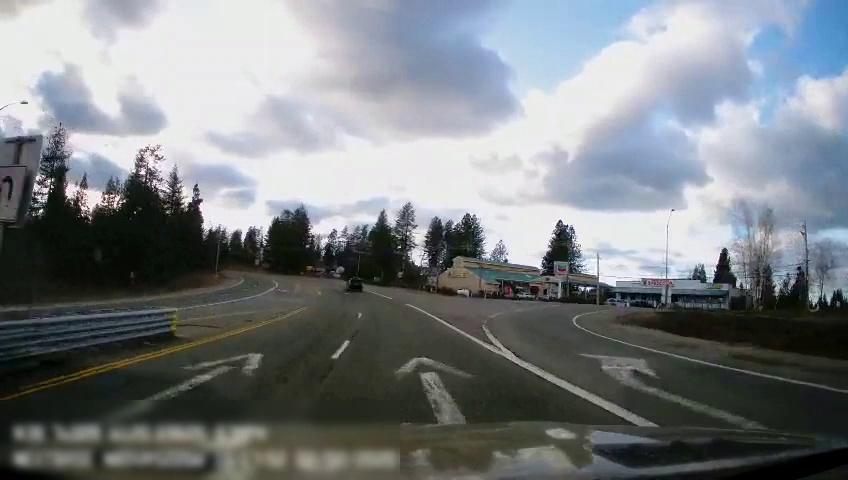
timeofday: Day
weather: Cloudy
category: Drivable Space
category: Vehicles | SUV
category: Lanes | Alternate Lane
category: Lanes | Opposite Lane
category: Lanes | Opposite Lane
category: Lanes | Current Lane
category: Lanes | Current Lane
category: Lanes | Current Lane
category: Lanes | Alternate Lane